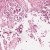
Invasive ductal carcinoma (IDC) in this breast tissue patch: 1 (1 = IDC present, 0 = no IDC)